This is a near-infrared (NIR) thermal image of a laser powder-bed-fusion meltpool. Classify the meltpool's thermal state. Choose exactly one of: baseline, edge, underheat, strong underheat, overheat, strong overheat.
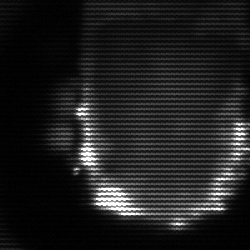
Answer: baseline